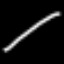
Label: line